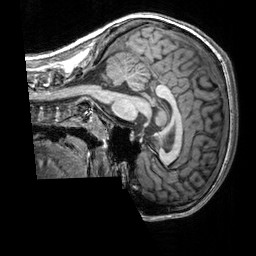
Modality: T1w
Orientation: sagittal
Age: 20
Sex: male
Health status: healthy
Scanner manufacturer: siemens
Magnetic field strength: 3 T
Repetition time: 2.3 s
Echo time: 0.00303 s